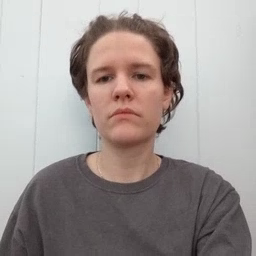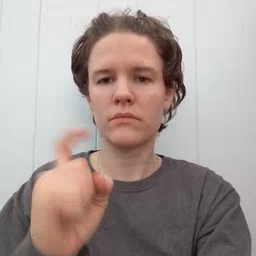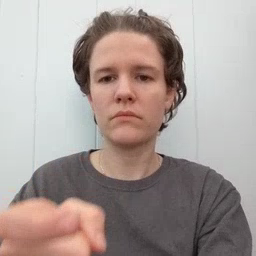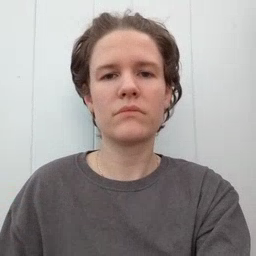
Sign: give